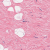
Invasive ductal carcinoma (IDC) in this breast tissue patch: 0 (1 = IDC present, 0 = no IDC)